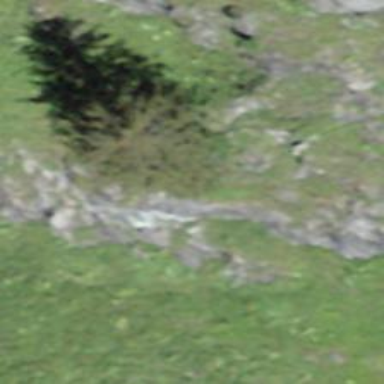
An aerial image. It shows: Needle-leaved tree in its natural environment.